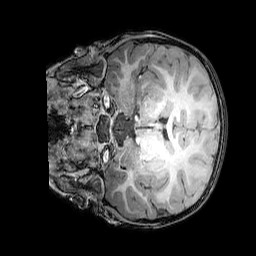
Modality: T1w
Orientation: coronal
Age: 6
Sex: male
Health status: healthy